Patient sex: M
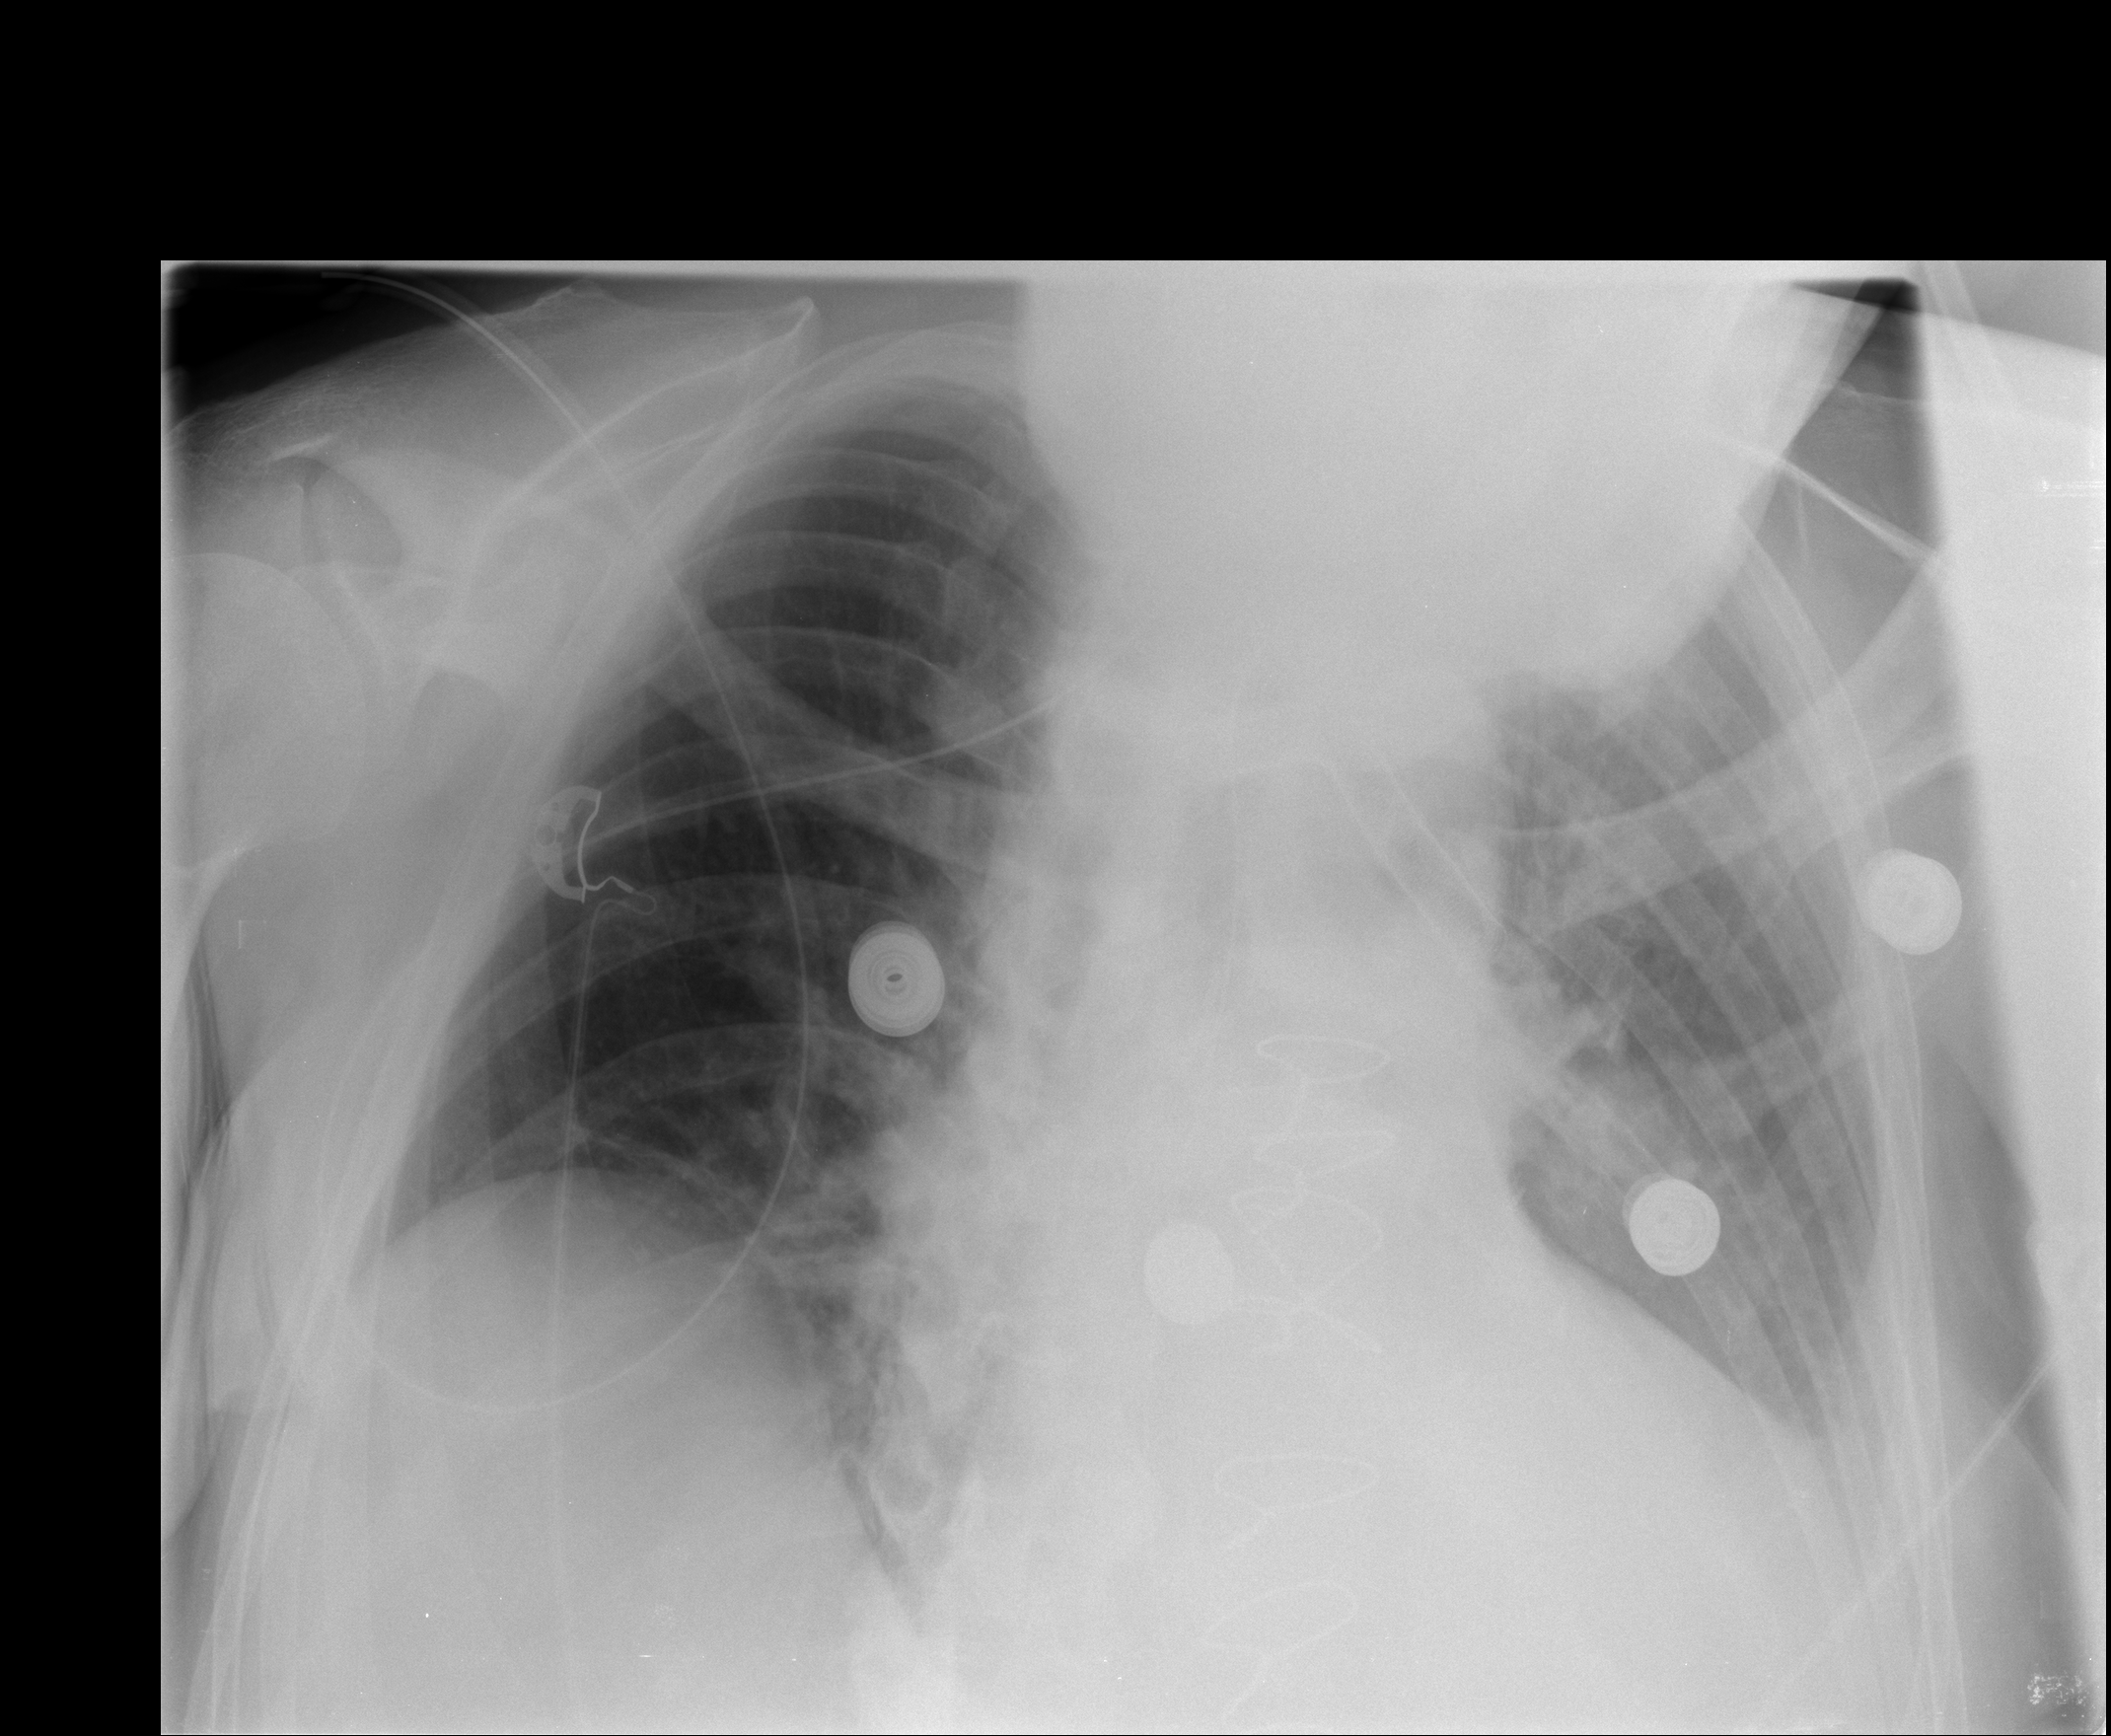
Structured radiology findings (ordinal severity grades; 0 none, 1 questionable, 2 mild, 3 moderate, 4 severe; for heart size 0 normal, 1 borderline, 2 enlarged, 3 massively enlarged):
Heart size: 2
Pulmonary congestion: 0
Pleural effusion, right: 0
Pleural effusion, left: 1
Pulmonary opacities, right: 0
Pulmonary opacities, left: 2
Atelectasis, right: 2
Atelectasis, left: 1